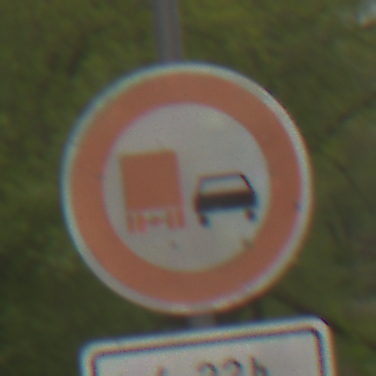
Verkehrszeichen: UeberholverbotKraftfahrzeuge
Zusatzzeichen unten: ZeitangabenMitBeschraenkungAufWochentage4
Umgebung: Outdoor, Nature
Tageszeit: MorningAfternoon
Wetter: Overcast
Licht: Natural
Jahreszeit: NotSpecified
Kontrast: LowContrast